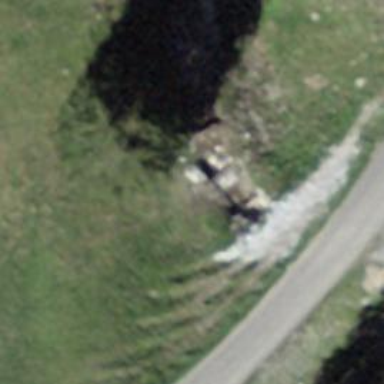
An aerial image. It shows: Culvert tunnel.